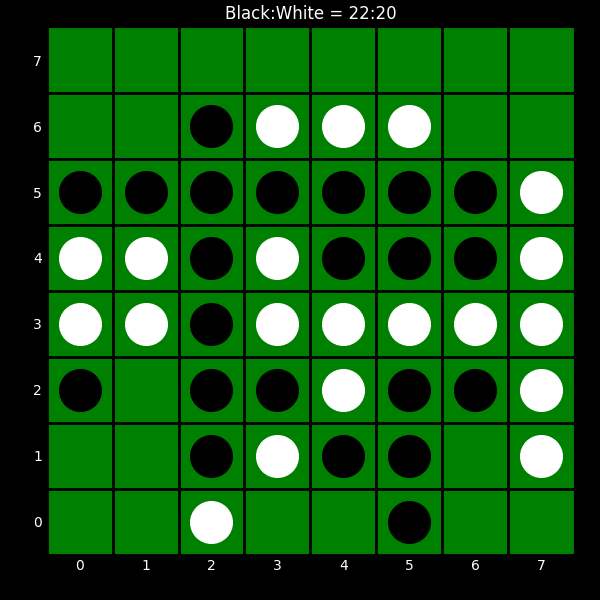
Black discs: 22
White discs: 20